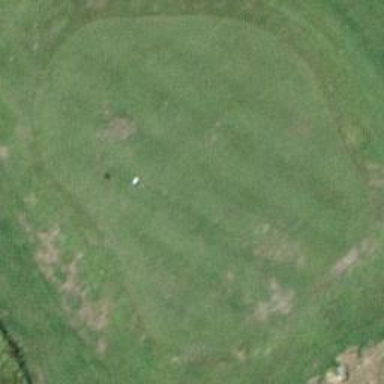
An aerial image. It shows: Green golf pitch on grass land.